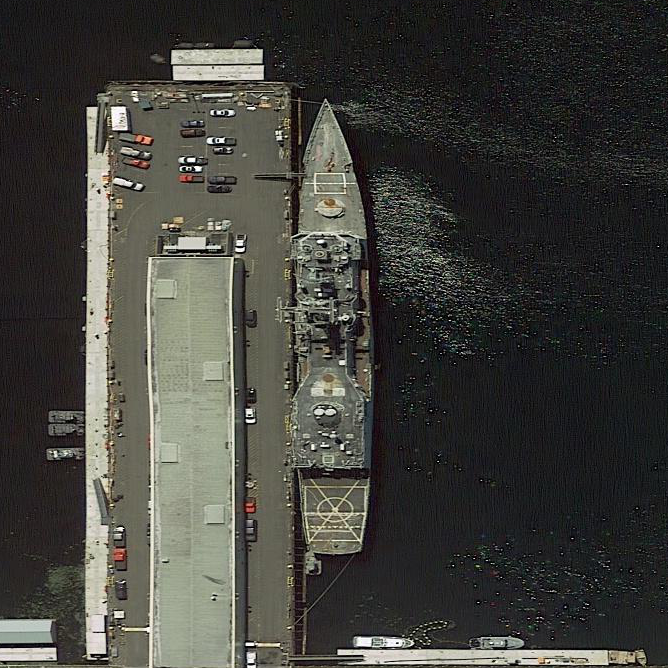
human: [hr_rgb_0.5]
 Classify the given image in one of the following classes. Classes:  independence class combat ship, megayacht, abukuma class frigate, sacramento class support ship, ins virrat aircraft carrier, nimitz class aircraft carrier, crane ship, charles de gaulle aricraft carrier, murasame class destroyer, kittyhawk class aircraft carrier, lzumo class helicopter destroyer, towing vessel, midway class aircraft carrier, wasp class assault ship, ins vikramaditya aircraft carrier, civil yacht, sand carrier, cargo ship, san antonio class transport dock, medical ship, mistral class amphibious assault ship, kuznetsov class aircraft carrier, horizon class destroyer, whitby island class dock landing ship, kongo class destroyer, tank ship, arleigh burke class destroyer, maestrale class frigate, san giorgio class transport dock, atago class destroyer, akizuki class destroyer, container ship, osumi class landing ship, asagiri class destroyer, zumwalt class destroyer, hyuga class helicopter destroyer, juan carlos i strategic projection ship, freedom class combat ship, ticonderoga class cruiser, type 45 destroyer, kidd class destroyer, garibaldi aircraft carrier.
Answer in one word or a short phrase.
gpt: Ticonderoga class cruiser